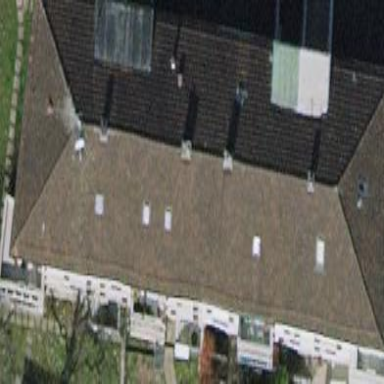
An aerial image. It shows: Apartment building with hipped roof.